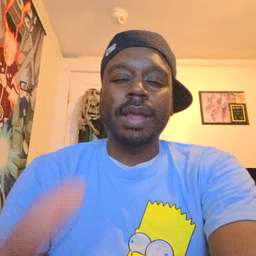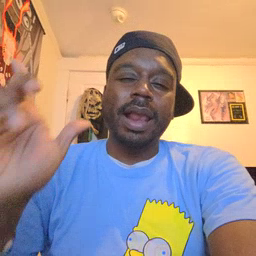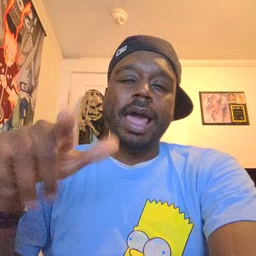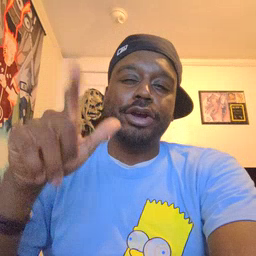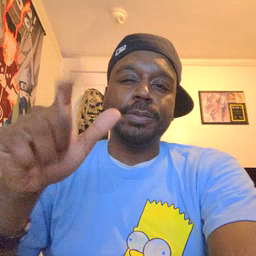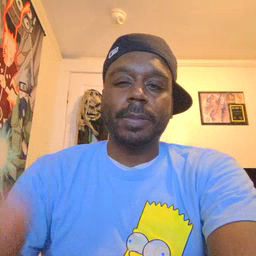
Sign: later